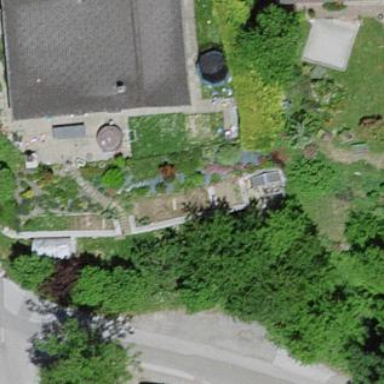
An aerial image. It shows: Garden that is leisure land.